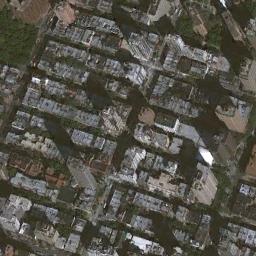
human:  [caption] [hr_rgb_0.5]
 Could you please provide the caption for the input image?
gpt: The commercial area is consist of many buildings .

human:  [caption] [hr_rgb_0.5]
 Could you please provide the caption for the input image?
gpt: The buildings vary in height .

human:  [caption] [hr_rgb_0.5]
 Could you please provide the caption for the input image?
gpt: There are many densely arranged buildings and several roads and many trees in a business district .

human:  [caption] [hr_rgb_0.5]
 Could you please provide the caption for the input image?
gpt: A dense commercial area has some high-rise buildings and other buildings arranged neatly and some roads go through the commercial area .

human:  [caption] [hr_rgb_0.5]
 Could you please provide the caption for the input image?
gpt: There are many buildings on a dense commercial area .